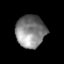
Tissue: prostate
Cell type: T cells
Senescence score: 0.3413
Nuclear area (px): 934
Mean DAPI intensity: 130.838